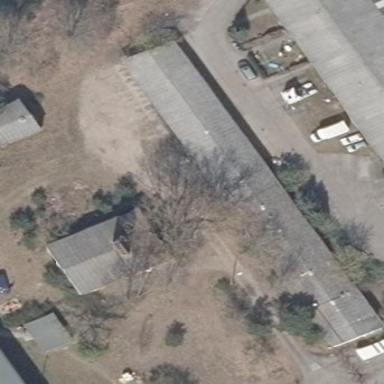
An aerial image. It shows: Industrial building with gabled roof.